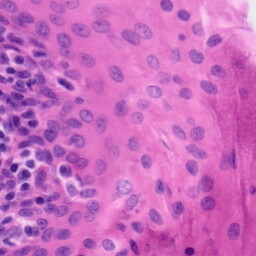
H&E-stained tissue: Tonsil